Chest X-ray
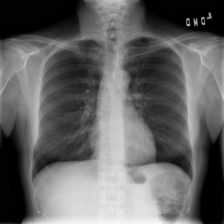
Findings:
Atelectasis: negative
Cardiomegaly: negative
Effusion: negative
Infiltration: negative
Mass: negative
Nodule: negative
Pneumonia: negative
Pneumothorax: negative
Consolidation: negative
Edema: negative
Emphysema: negative
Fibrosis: negative
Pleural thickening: negative
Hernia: negative